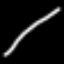
Label: line